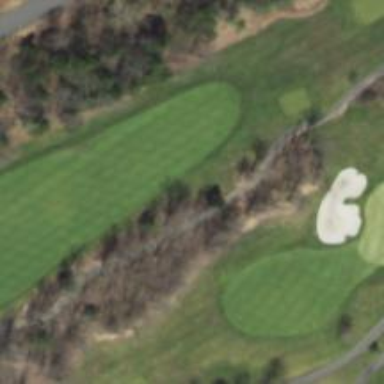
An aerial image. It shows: Pathway for golfing.